Aerial crown-view tile of a tropical tree (Barro Colorado Island, Panama), acquired 20241216:
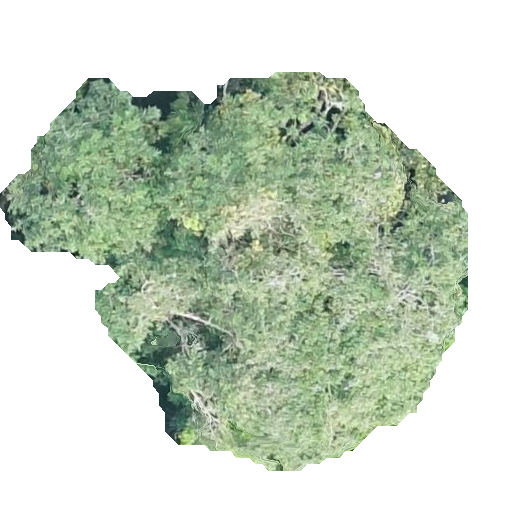
Species: Anacardium excelsum
GBIF accepted scientific name: Anacardium excelsum
Crown area: 183.123 m²